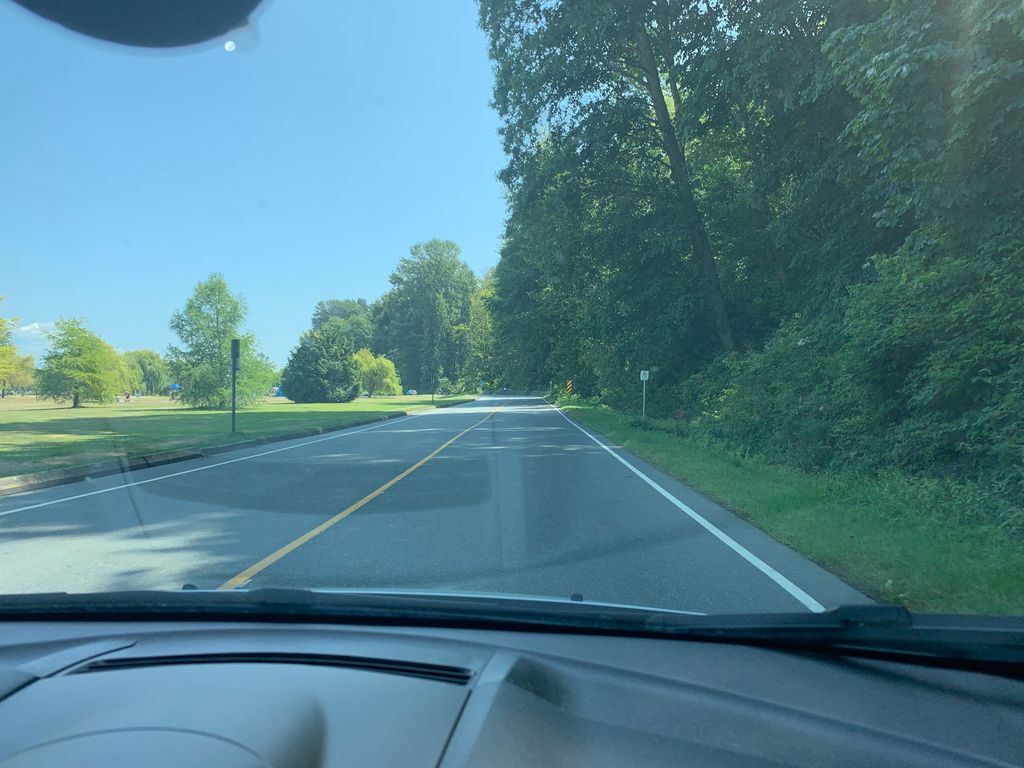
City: vancouver